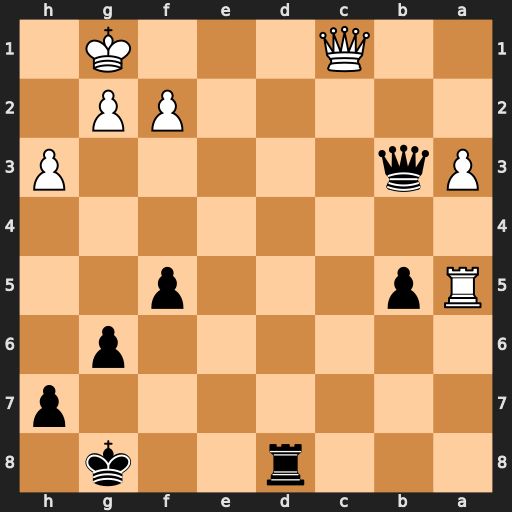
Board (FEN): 3r2k1/7p/6p1/Rp3p2/8/Pq5P/5PP1/2Q3K1
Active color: b
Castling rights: -
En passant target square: -
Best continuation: Rd1+ Qxd1 Qxd1+